Question: I noticed the following branch merged to master branch. I have a DEV and Master stream. This branch was merged to DEV but some how also found in master when I review master by issuing 'git log origin/master' command.
'''
commit 8123e23e3322b02b9871fea4d152e07ec5b9361443520d2
Merge: e4d499a 5ef2bd6
Author: devuser<user1@mydomain.org>
Date: Fri Jul 01 16:24:53 2013 -0700
Merge branch 'my_branch' into dev
'''
Is there a way to figure out how this get to master branch?
Example:
'''
User A run the following:
git checkout master
git checkout -b my_branch
git add .
git commit -m "my work done"
git checkout dev
git merge my_branch
git push
User B run the following:
git checkout my_branch
git pull
git checkout master
git merge my_branch
git push
'''
Please the attached picture. It says "Merge branch "my_branch" into Dev" but actually it is merging to master. Am I reading this right?

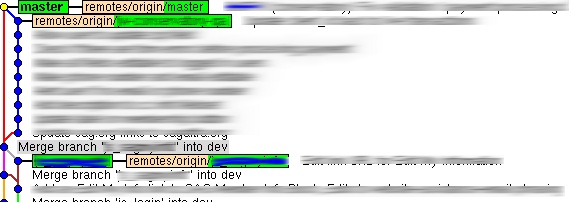
Answer: Iin Git, "branch" can mean two things. The actual commits that are in a line of development or a label that is tucked onto a commit and updates when a new commit is made (the green boxes you see in your screenshot).
The label always points to the most recent commit in a certain branch (the tip). Labels can be freely moved around and set to any commit you like. You can even have multiple labels point at the exact same commit.
You can arrive in your situation via two ways: someone branched off master of dev, or master was fully contained (already merged) in dev, so master was fast-forwarded during the next merge.